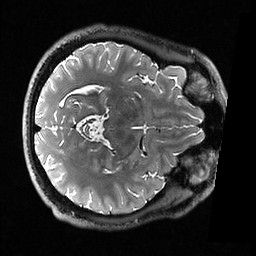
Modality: T2w
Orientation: axial
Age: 26
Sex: male
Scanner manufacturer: ge
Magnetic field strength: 3 T
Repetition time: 3.202 s
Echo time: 0.06024 s